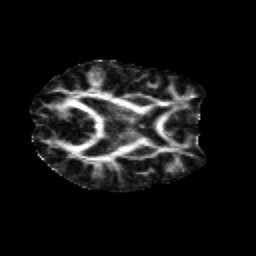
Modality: FA
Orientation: axial
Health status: healthy
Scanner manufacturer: siemens
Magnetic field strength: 3 T
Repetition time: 12 s
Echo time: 0.092 s